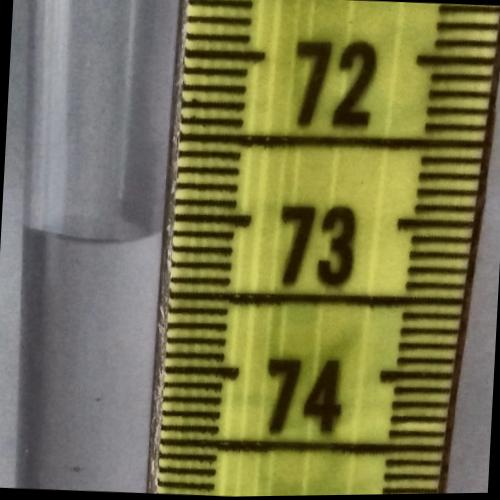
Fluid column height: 73.1 cm